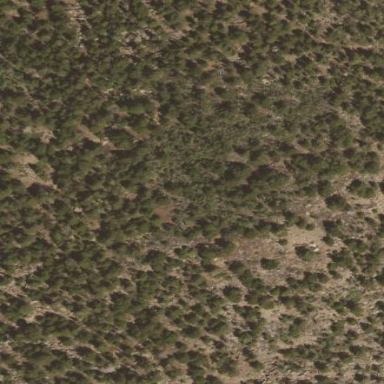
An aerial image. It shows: Area covered in scrub vegetation.